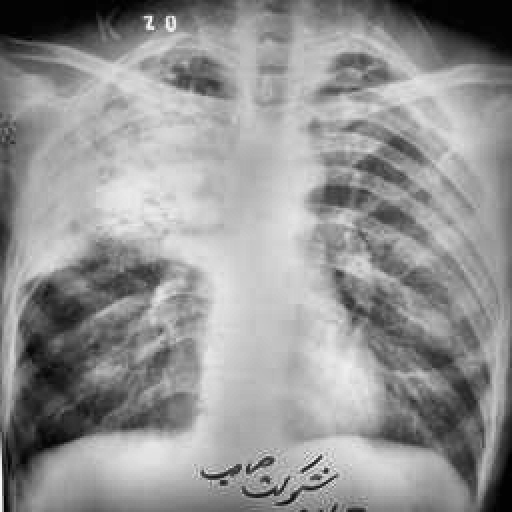
Finding: TUBERCULOSIS